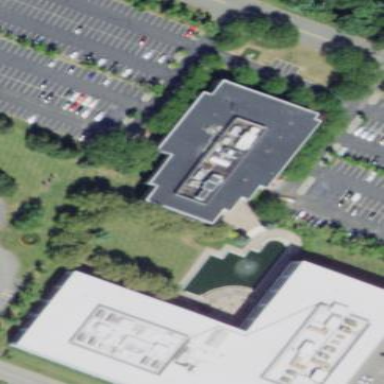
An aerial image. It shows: Commercial building.